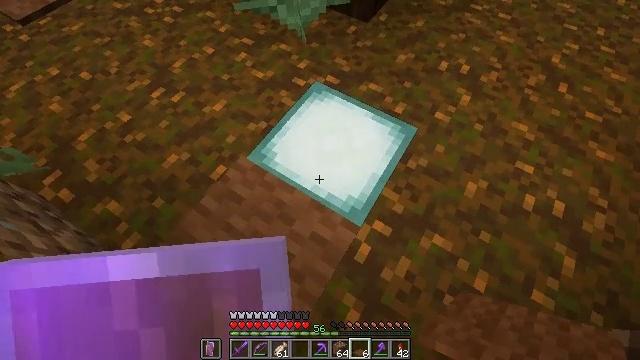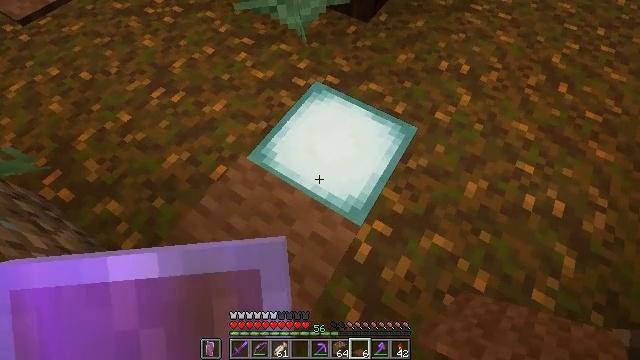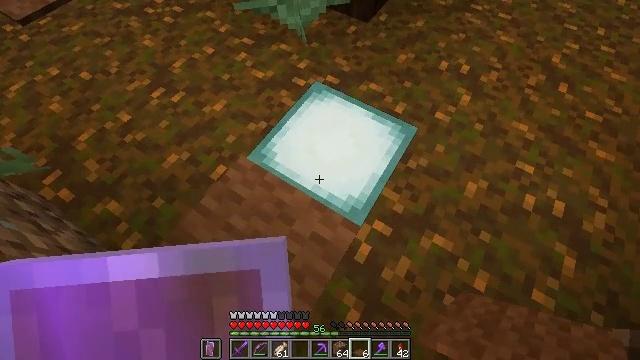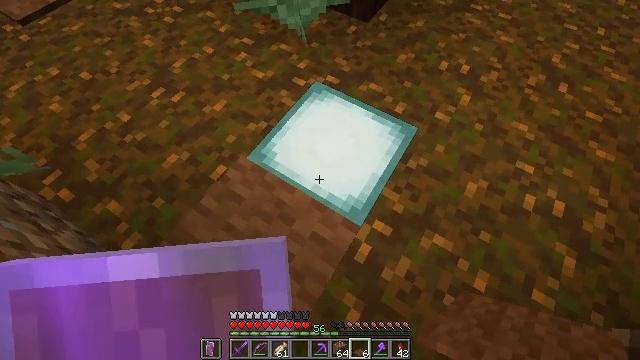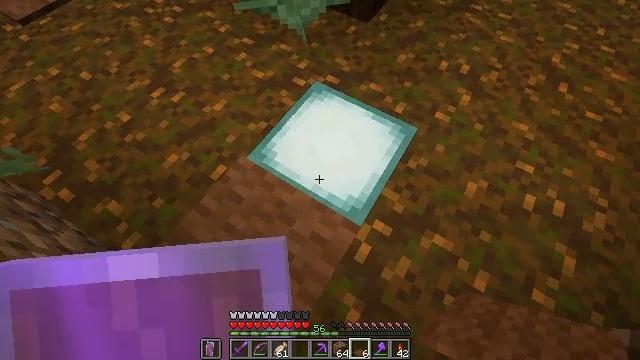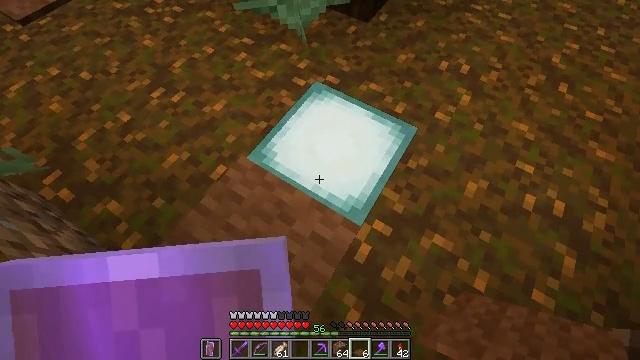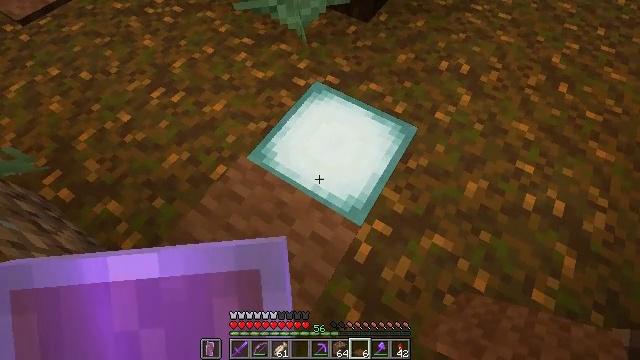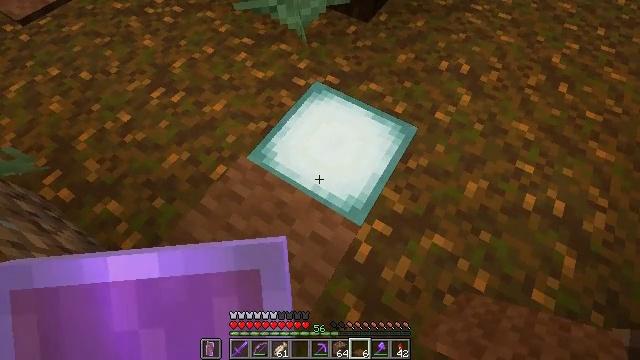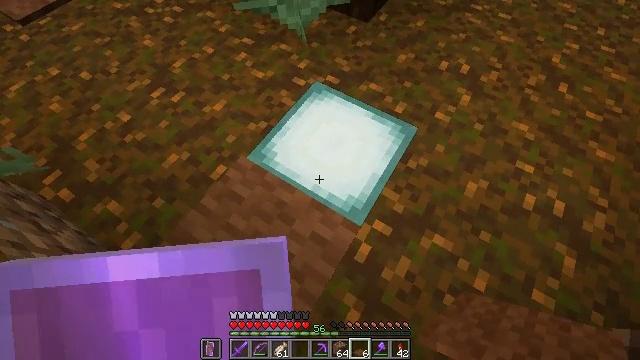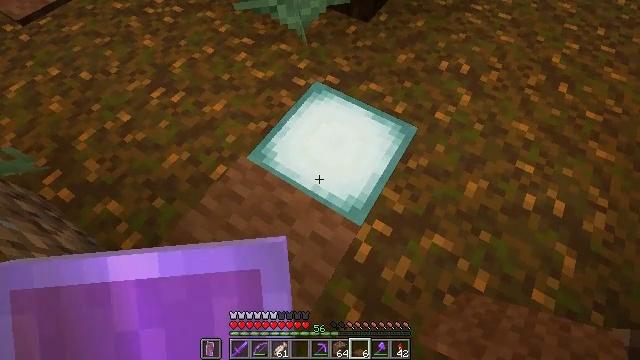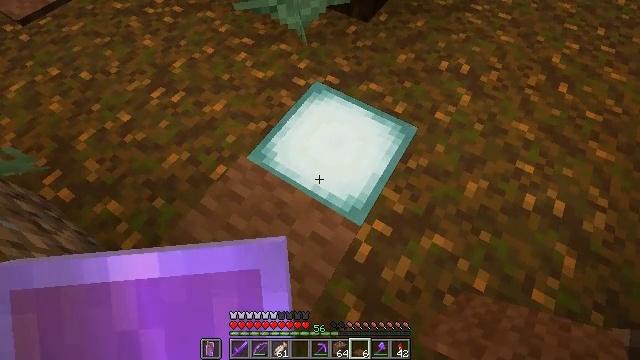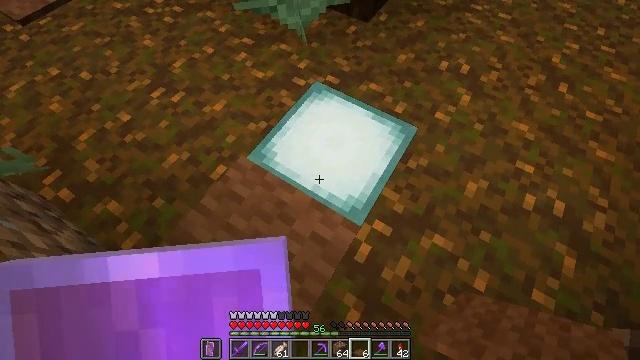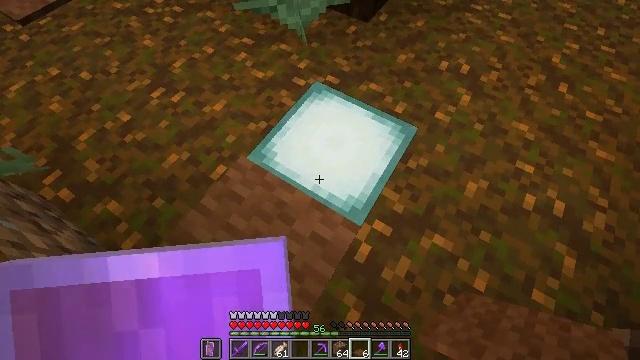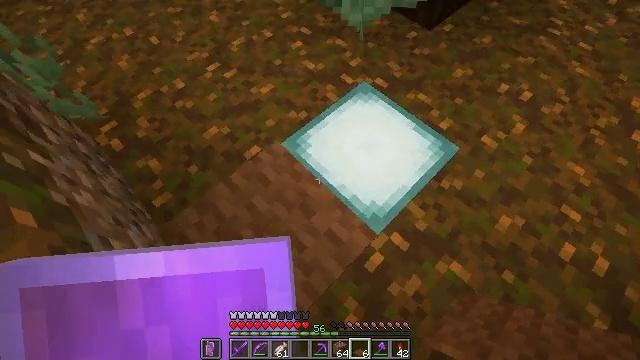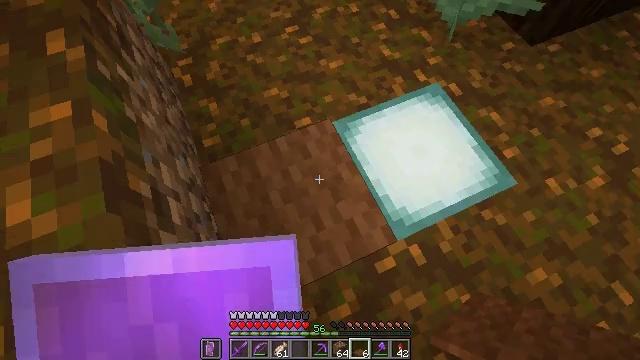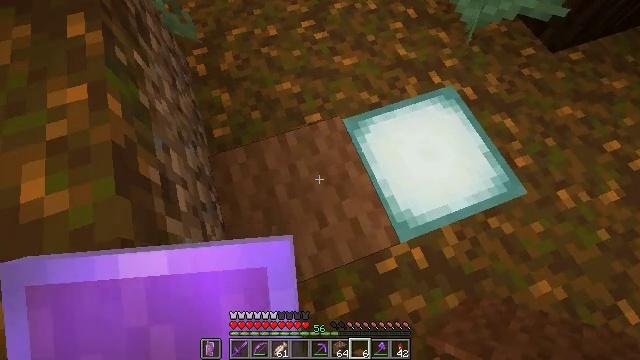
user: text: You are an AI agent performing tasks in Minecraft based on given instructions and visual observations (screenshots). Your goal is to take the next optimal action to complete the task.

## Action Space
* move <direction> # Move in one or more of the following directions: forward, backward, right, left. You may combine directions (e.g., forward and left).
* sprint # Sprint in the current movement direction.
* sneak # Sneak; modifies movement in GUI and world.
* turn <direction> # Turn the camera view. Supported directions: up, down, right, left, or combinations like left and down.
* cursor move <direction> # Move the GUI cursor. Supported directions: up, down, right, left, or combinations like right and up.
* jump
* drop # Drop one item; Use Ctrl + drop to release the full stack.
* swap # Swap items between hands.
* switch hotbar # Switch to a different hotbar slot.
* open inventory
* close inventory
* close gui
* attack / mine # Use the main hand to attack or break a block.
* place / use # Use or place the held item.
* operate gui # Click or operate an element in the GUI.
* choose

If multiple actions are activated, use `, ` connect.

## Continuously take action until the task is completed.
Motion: motion action
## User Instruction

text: Pick up the brown carpet.
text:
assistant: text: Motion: no_op
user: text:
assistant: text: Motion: no_op
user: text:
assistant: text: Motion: no_op
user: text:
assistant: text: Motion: no_op
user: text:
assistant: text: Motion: no_op
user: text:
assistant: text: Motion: no_op
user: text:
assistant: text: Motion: no_op
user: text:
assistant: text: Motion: no_op
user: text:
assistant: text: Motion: no_op
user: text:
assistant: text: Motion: no_op
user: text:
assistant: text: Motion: no_op
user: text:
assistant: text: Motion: no_op
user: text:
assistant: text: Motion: turn left
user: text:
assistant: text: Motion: turn left and down
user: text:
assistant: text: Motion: turn left
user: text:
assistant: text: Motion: attack / mine
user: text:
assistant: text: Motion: attack / mine
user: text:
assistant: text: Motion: attack / mine
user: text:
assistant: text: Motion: no_op
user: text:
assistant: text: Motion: no_op
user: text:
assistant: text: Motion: no_op
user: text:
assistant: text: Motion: no_op
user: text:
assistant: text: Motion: no_op